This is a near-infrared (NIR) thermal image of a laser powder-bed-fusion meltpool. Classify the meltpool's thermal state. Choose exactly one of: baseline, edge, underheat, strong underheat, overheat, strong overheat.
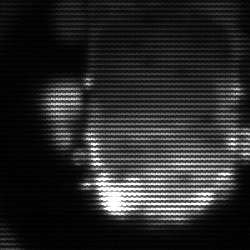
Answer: baseline